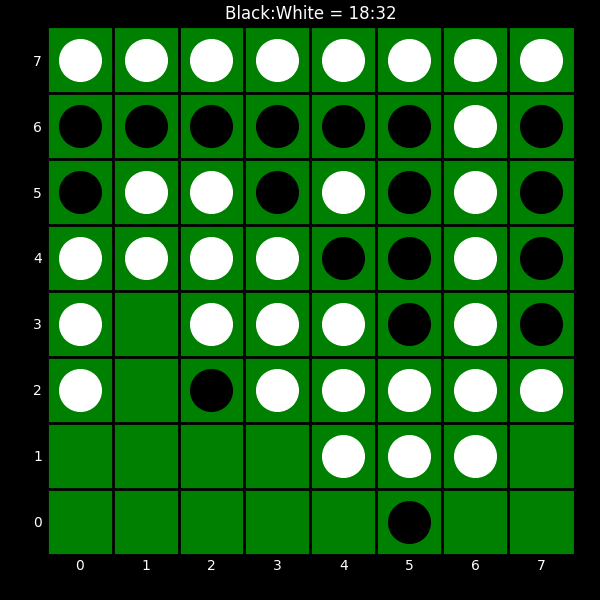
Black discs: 18
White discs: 32